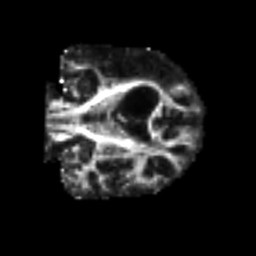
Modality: FA
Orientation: coronal
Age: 50
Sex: male
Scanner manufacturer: siemens
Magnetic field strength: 3 T
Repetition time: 4.987 s
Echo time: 0.0792 s